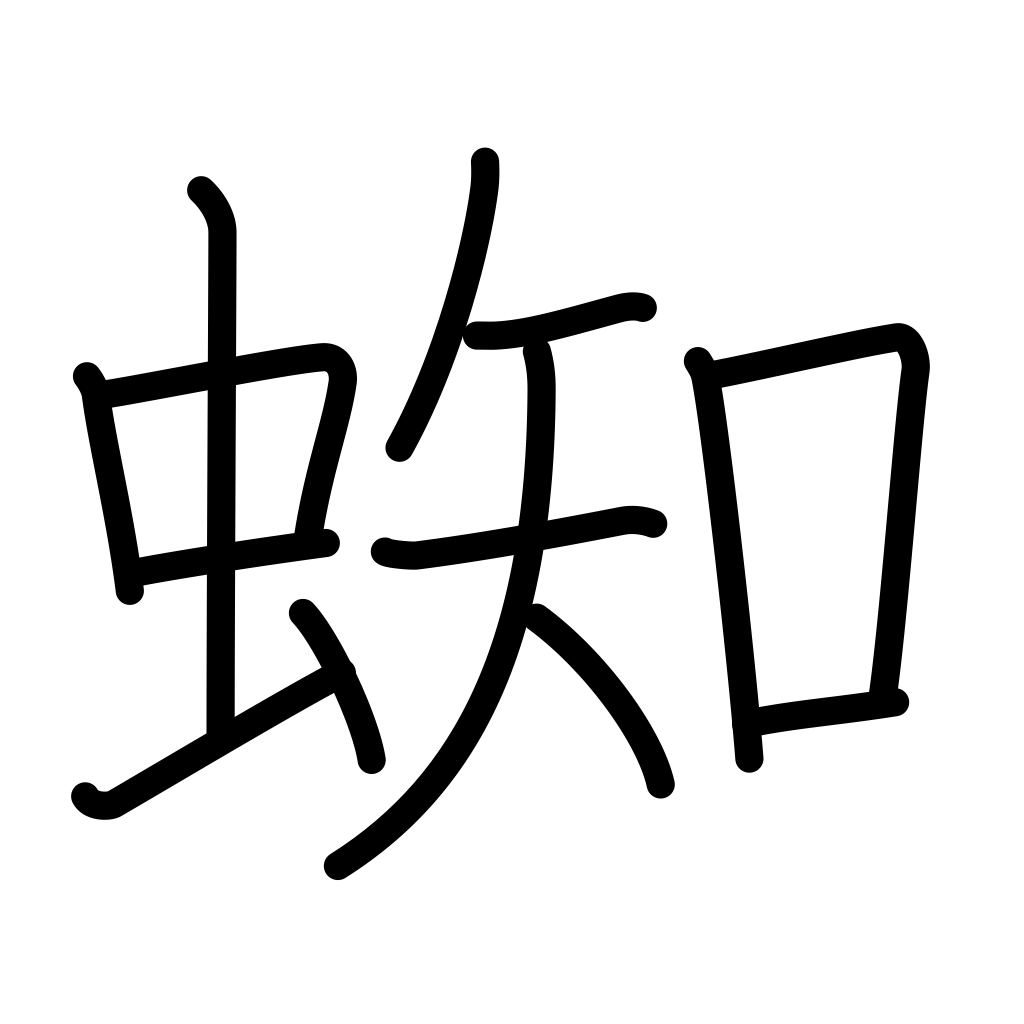
Meaning: spider